Field crop: maize
Growth stage: 1
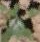
Species: chenopodium